Question: I tried via extension and updates - update nuget package manager.
It starts creating vsix.exe something like this in process and it goes on creating it more than 1000 process.
Finally my ram space is occupied fully and system crashes.

Another way i try to uninstall that extension, again the same case like above happens.
I couldn't figure why.
Visual studio 2012 i am using.
Please help me to figure this out.
Thanks in advance!
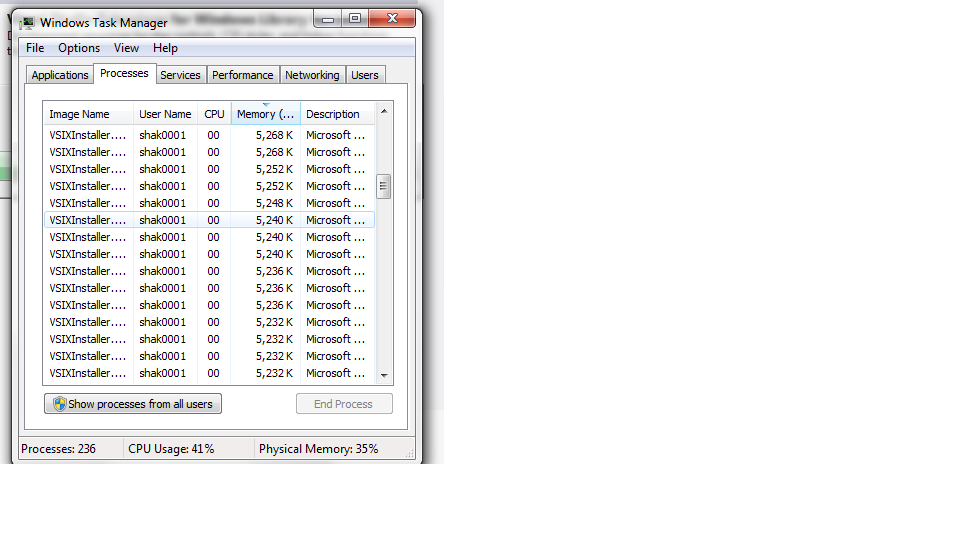
Answer: I am not sure whether this is the reason for the problem.
But i granted my user account full admin privilege then that problem got solved.